Question: In eclipse IDE, Quick assistant aids to import package package dependency automatically.
However, sometimes it takes to much time to click all the errors to import the dependent packages.
How can I do that manually? I mean, what configuration file Quick Assistant modify to add the dependency?

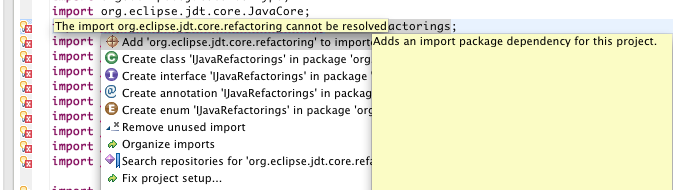
Answer: You can change your save actions to organize imports.
<URL>